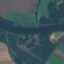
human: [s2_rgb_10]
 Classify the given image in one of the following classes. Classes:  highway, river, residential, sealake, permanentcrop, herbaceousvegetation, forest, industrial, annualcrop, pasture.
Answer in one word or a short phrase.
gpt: River